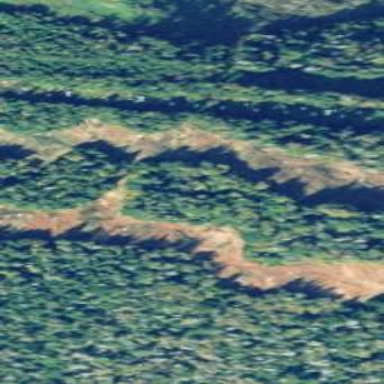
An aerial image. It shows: Coniferous forest area.